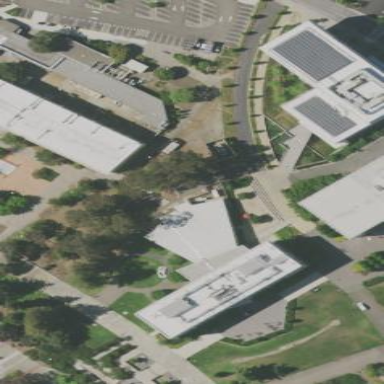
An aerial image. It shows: University building.